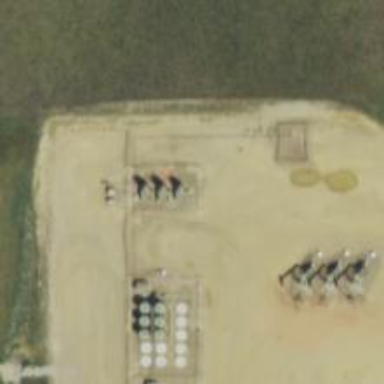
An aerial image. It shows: Storage tank that is man-made.